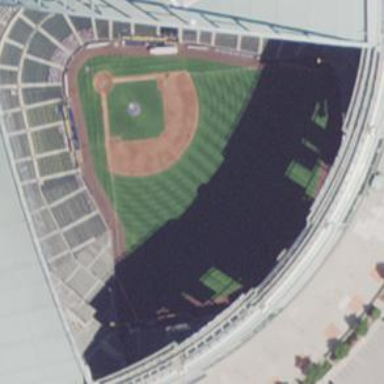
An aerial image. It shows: Stadium with green roof.